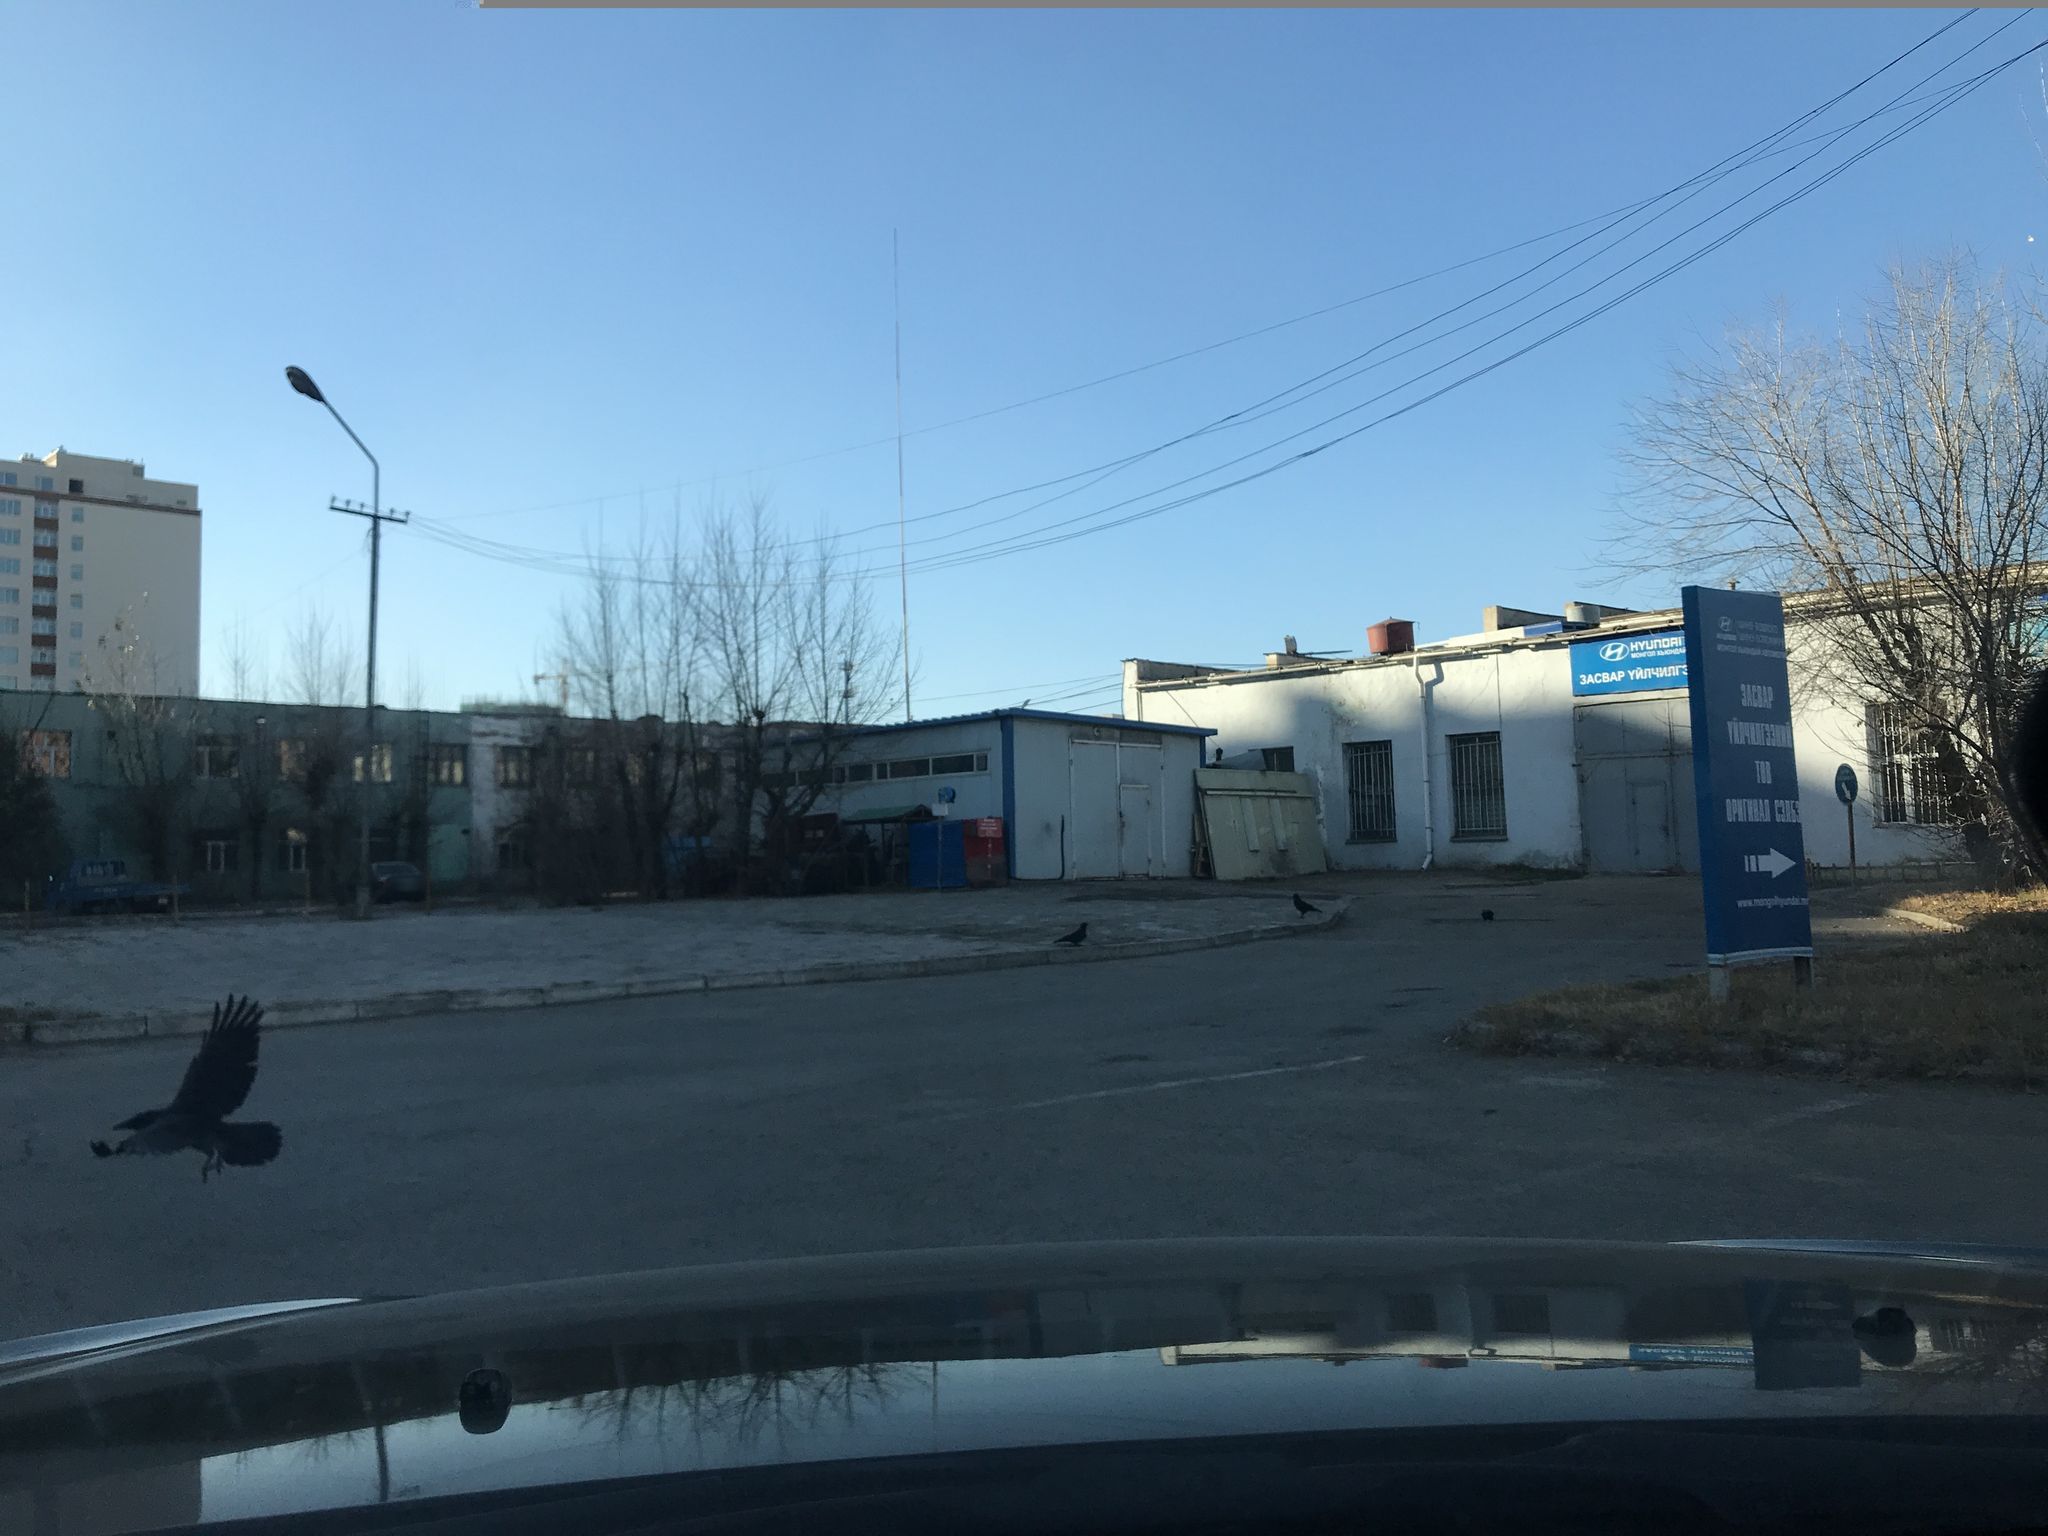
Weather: snowy
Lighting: dusk/dawn
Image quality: good
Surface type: driving surface
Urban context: urban centre
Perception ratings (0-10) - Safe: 0.41, Lively: 1.39, Beautiful: 0.87, Boring: 6.03, Depressing: 8.8, Wealthy: 0.94